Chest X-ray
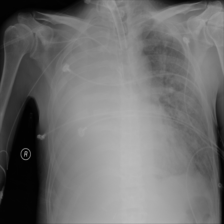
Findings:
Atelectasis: negative
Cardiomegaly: negative
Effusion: negative
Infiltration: positive
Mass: negative
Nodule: negative
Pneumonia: negative
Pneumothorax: negative
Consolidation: negative
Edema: negative
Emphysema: negative
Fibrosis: negative
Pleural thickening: negative
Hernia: negative